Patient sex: M
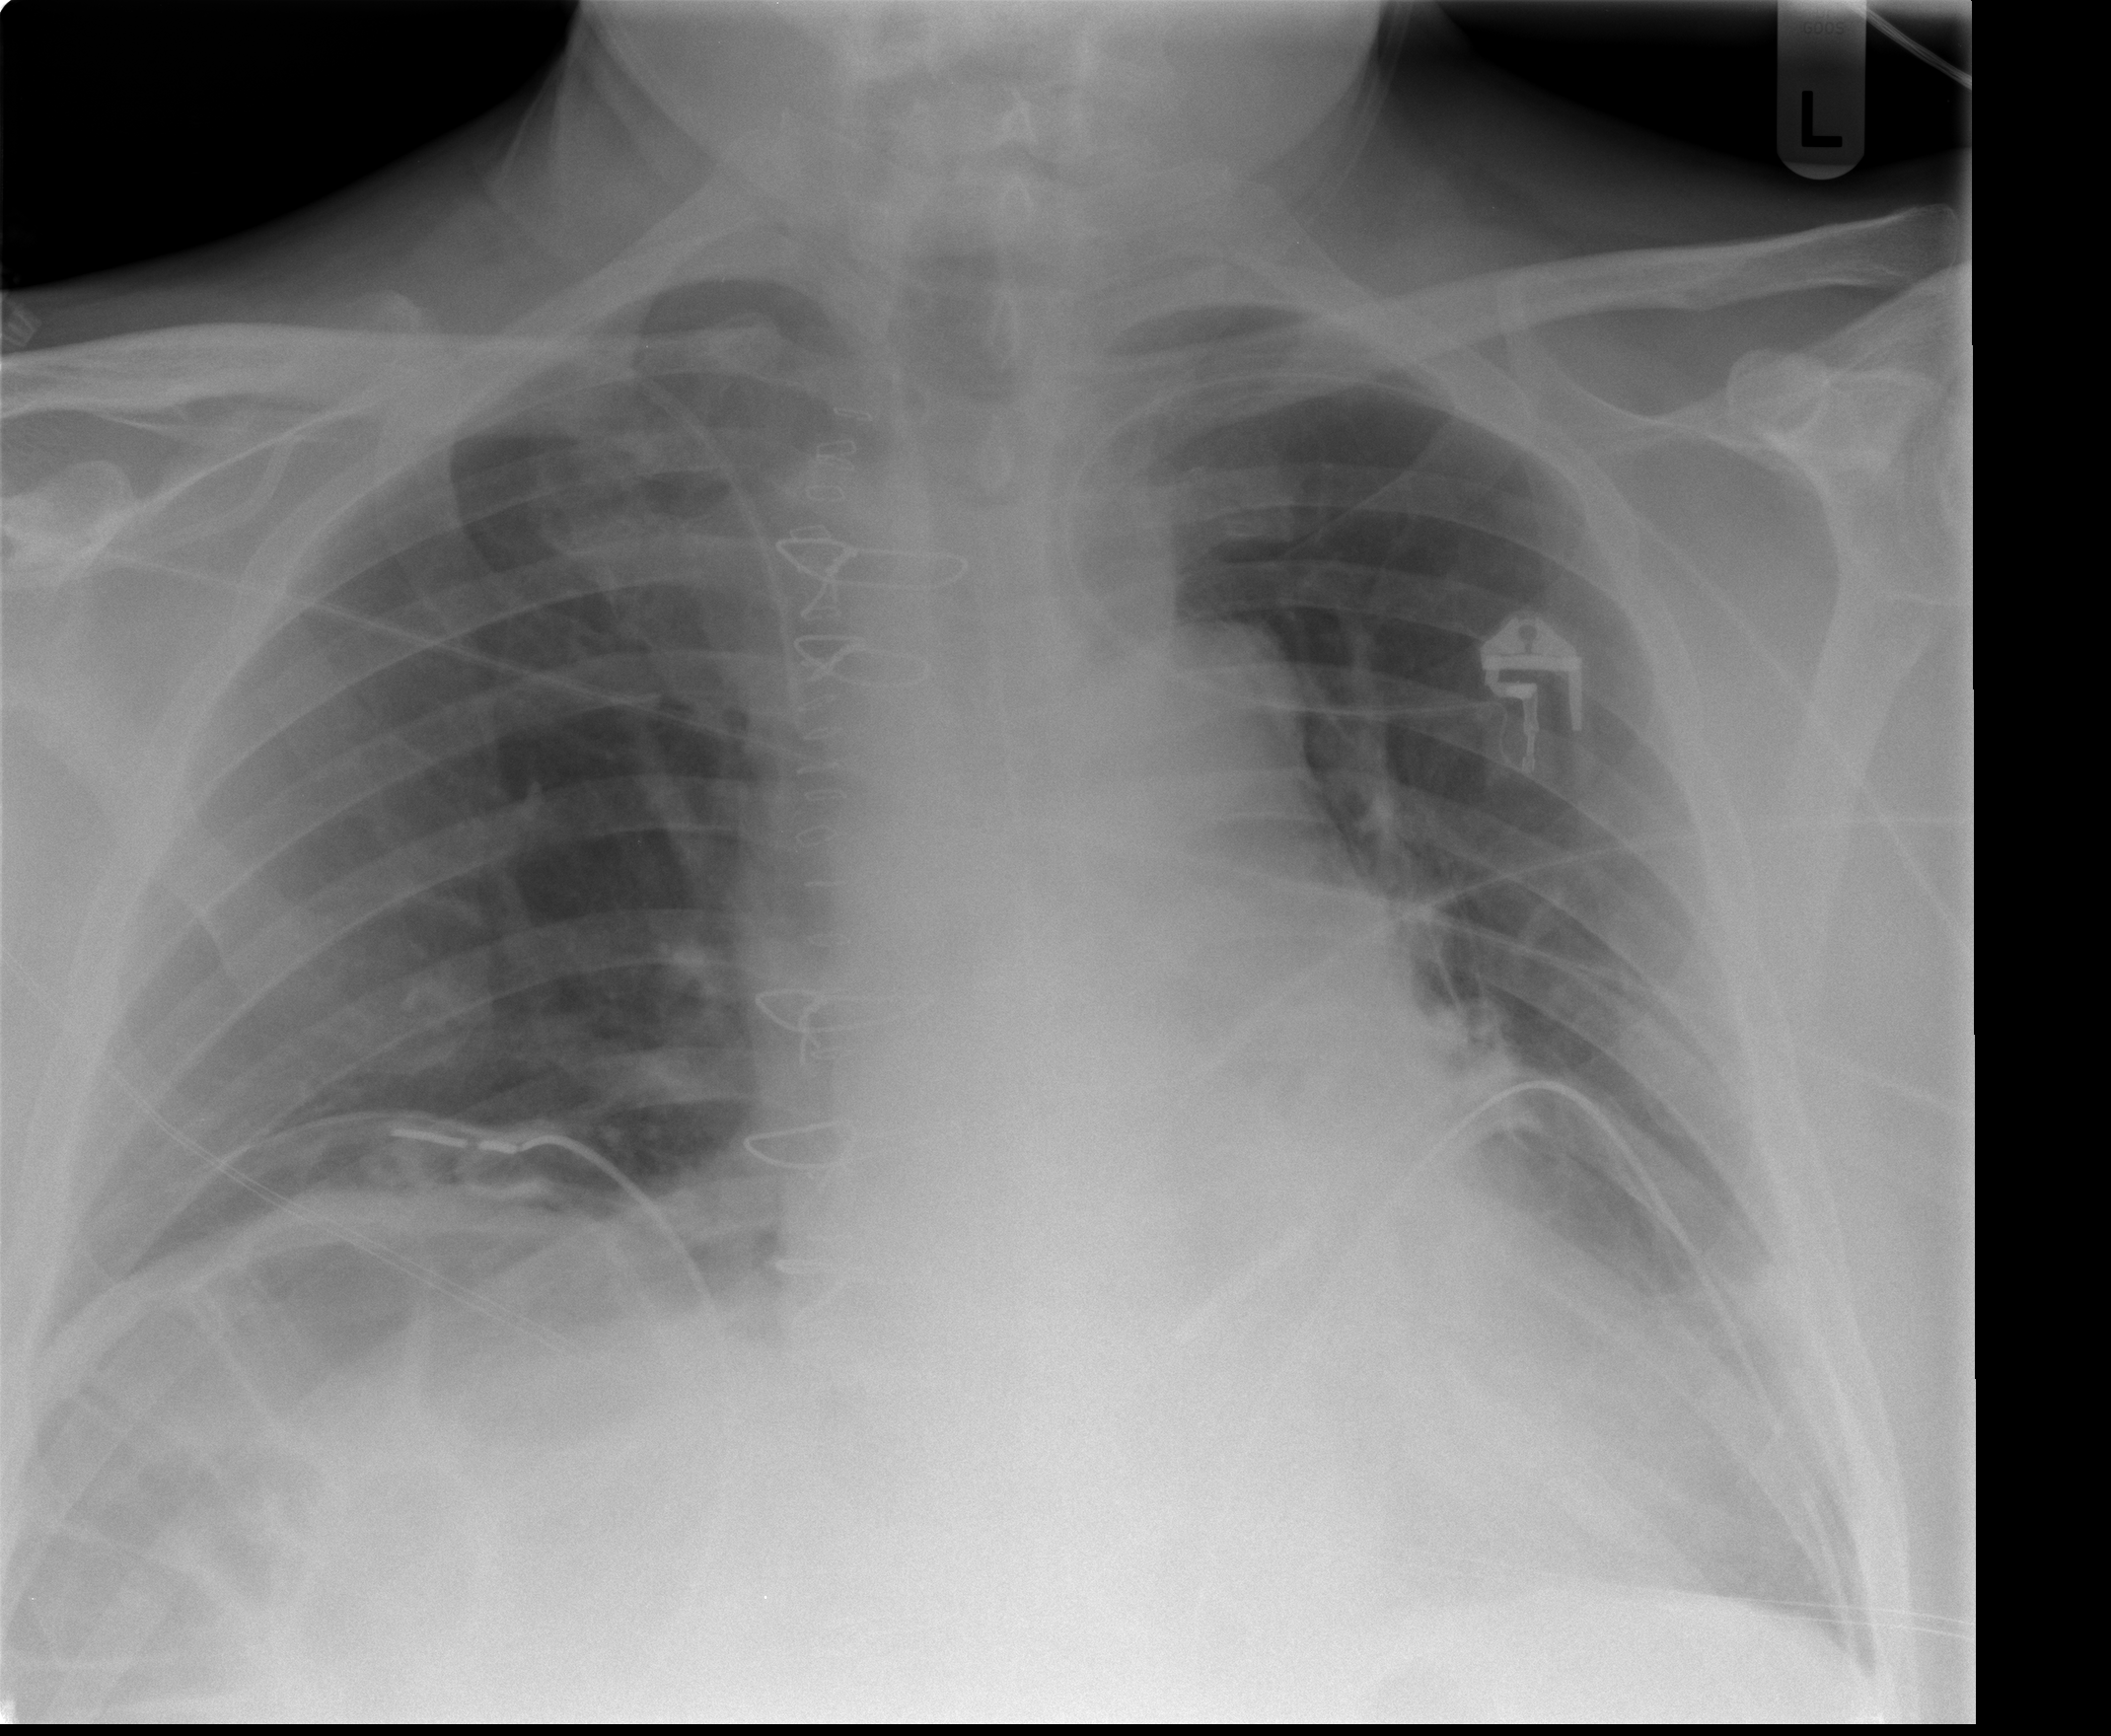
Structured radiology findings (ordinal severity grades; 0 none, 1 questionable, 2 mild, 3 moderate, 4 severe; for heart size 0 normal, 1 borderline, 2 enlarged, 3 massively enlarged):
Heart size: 2
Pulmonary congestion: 0
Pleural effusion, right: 0
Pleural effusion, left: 0
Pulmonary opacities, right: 0
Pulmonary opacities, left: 0
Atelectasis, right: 2
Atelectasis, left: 2